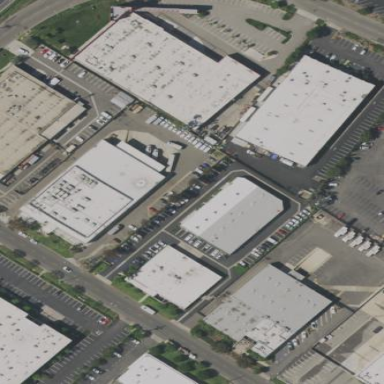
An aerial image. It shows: Commercial area.